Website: crate-barrel
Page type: address-validator
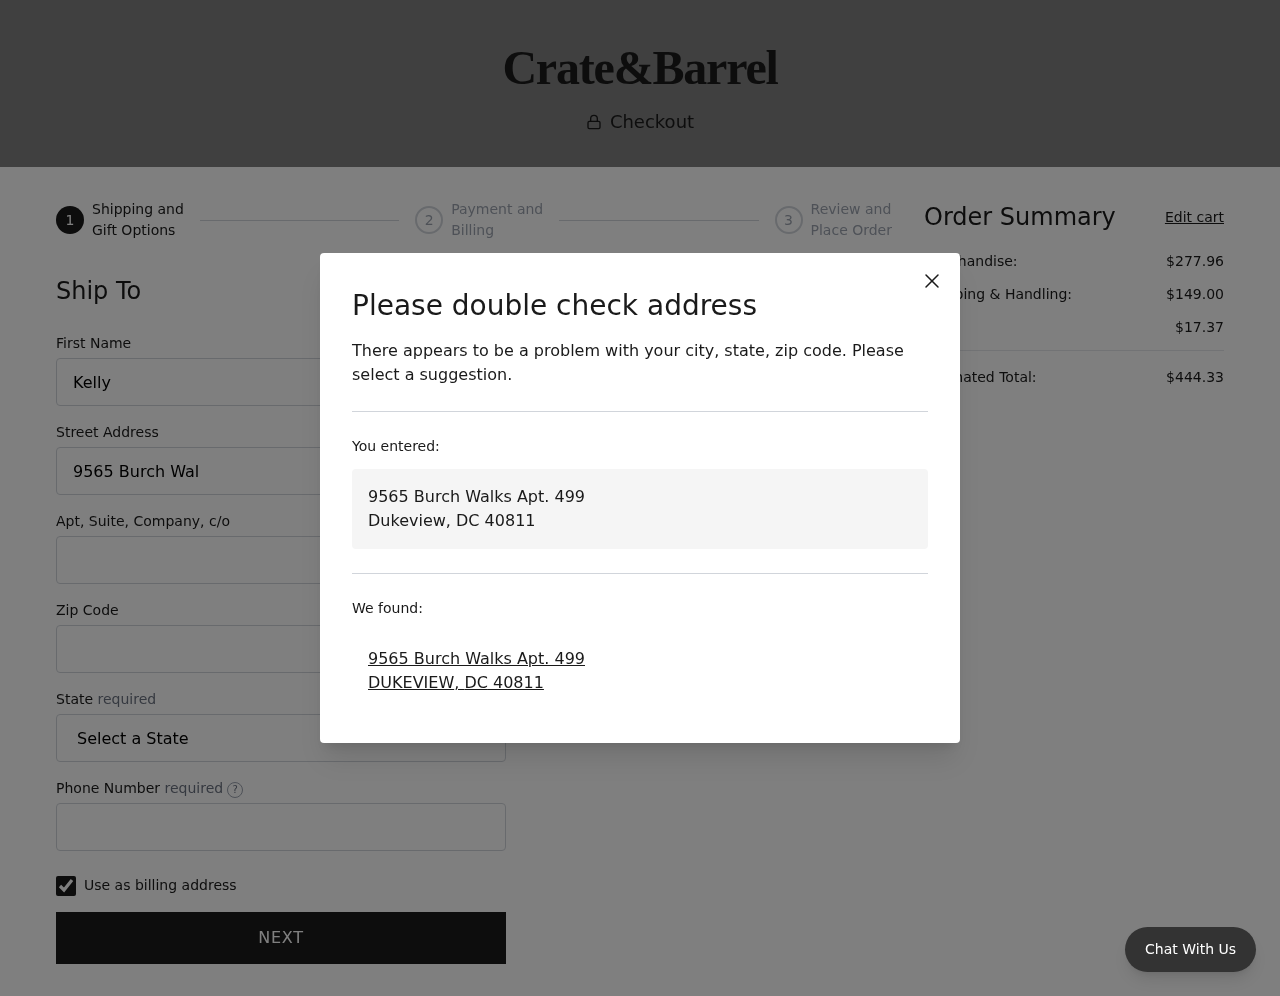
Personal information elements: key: PII_CITY
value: Dukeview
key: PII_CITY
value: DUKEVIEW
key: PII_FIRSTNAME
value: Kelly
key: PII_PHONE
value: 3109575655
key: PII_POSTCODE
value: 40811
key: PII_STATE
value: DC
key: PII_STATE_ABBR
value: DC
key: PII_STREET
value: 9565 Burch Walks Apt. 499
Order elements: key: ORDER_SUBTOTAL
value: $277.96
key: ORDER_SHIPPING_COST
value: $149.00
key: ORDER_TAX
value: $17.37
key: ORDER_TOTAL
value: $444.33